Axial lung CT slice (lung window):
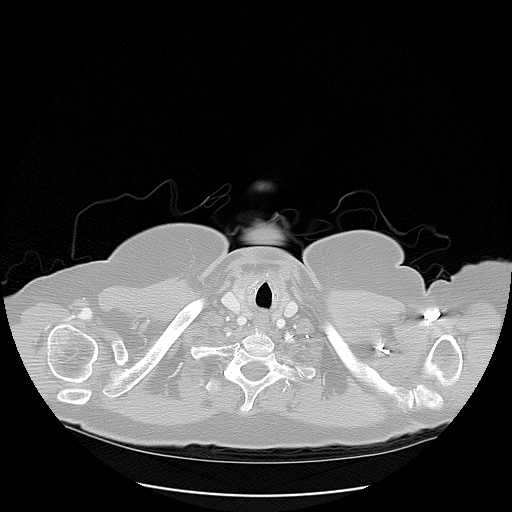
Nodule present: no